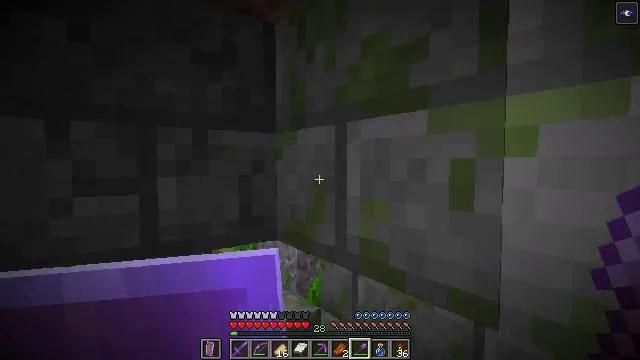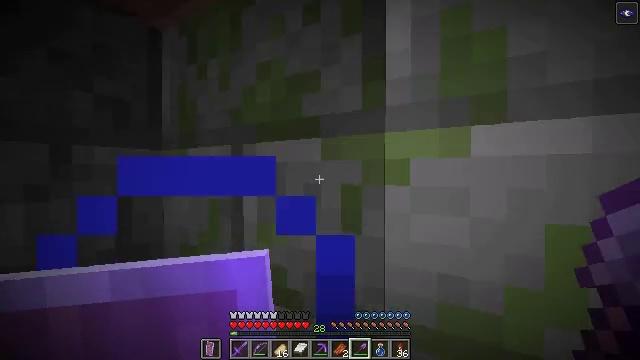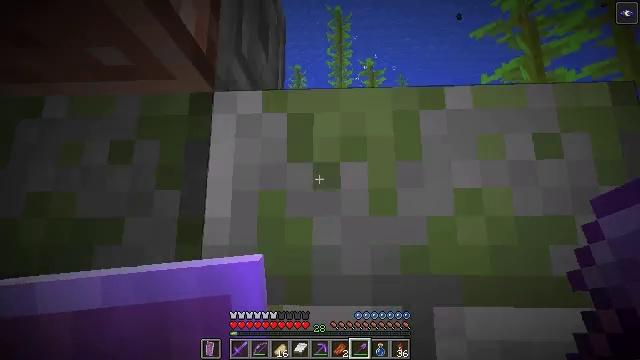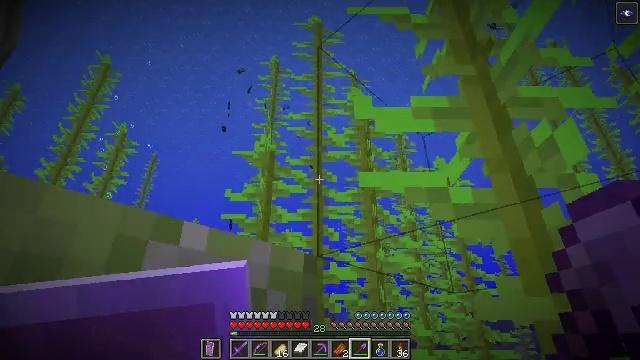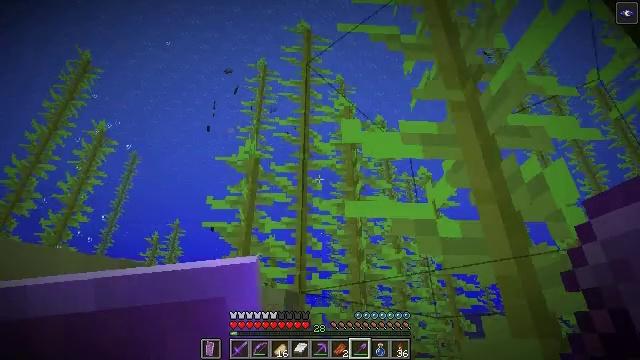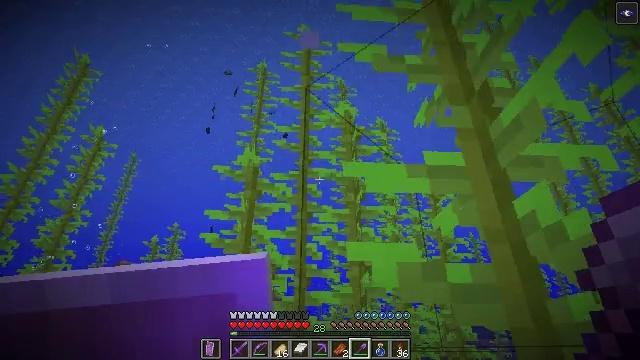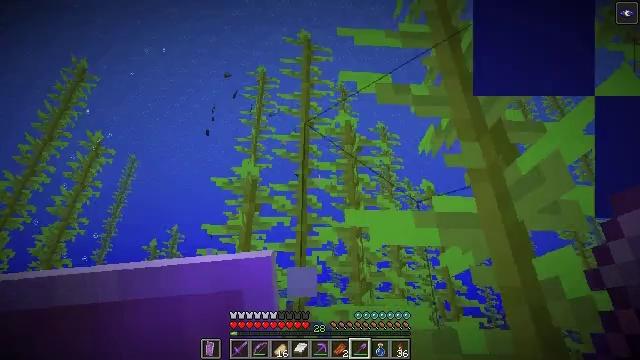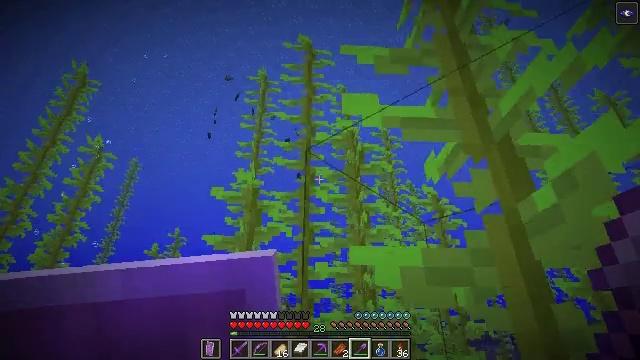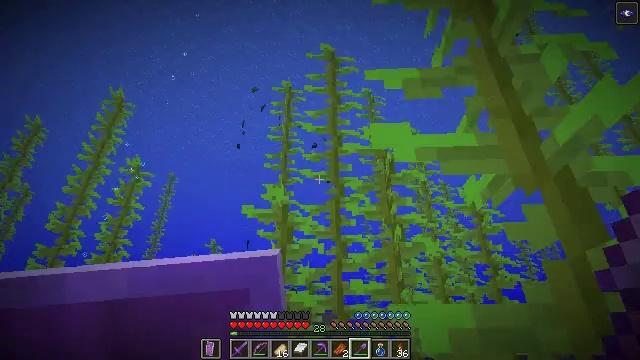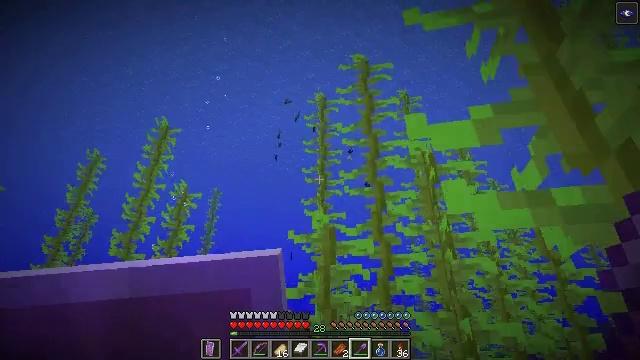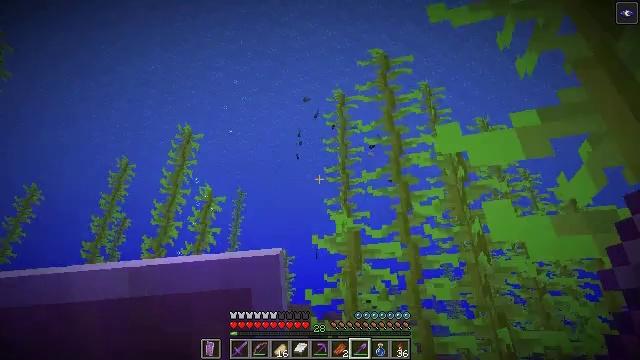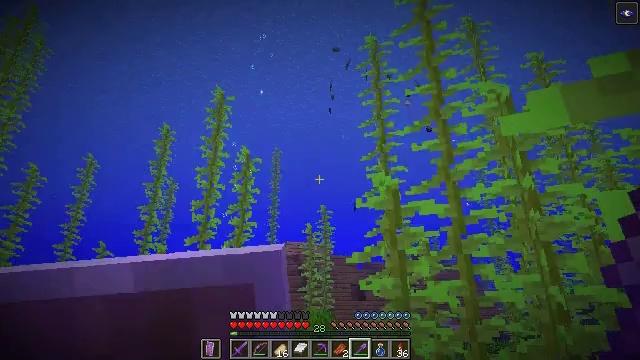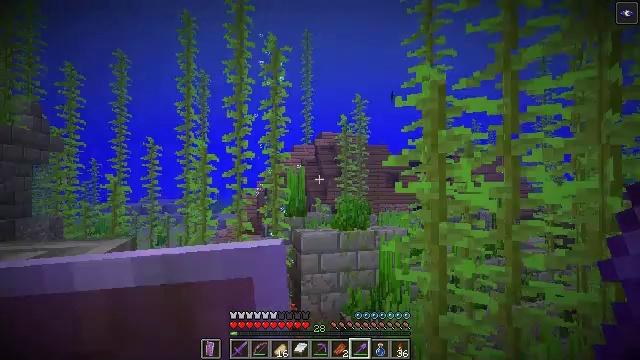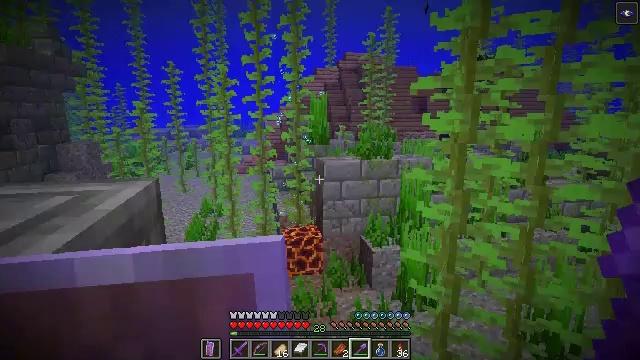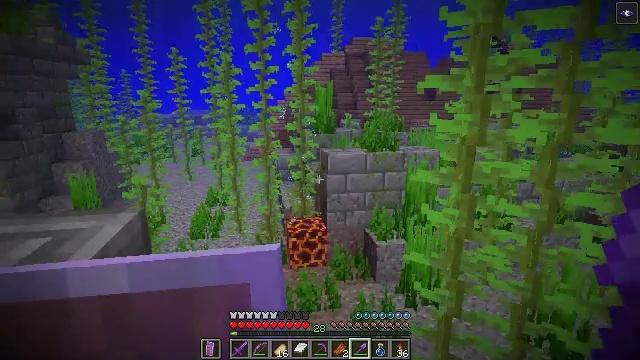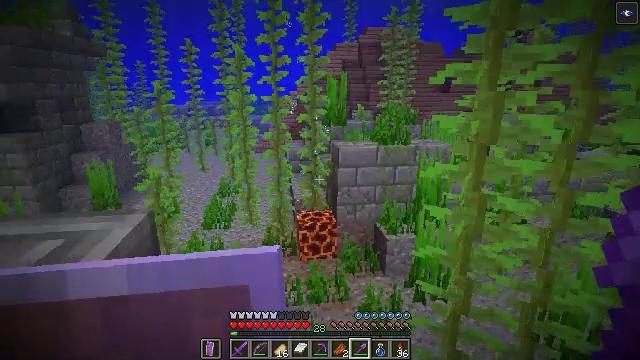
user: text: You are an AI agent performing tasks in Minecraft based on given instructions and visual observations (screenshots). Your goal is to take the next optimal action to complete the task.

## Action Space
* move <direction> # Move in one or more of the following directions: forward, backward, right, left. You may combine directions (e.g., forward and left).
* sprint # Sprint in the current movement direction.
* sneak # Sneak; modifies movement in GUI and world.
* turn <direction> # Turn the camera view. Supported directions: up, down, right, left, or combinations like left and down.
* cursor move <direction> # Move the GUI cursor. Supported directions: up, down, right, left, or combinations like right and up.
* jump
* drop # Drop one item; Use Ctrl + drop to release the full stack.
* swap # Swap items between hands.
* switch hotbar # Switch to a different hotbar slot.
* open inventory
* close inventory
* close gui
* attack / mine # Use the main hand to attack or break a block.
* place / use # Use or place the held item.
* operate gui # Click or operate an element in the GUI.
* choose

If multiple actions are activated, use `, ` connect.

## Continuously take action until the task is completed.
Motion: motion action
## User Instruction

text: Break the gravel block.
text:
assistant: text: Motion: turn right and up, jump
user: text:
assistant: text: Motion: turn right and up, jump
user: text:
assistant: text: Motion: turn right and up, jump
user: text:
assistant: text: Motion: turn right, jump
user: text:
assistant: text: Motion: jump
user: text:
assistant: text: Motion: jump
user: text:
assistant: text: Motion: jump
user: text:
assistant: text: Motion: turn left, jump
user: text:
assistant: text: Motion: turn left, jump
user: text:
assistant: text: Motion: move forward, turn left, jump
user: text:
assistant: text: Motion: move forward, turn left and down, jump
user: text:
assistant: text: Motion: move forward, turn left and down
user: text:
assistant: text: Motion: move forward, turn left and down
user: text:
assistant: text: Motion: move forward, turn left and down
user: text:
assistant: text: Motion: move forward, turn left and down
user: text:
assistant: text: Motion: move forward, turn left and down
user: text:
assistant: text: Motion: move forward, turn left and down
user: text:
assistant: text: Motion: move forward, turn down
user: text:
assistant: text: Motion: move forward, turn down
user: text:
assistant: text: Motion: move forward, turn down
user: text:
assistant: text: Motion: move forward, turn down
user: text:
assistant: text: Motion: move forward, turn down
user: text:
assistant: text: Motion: move forward
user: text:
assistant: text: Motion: move forward
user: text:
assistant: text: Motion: move forward
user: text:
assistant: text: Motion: move forward
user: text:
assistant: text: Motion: move forward
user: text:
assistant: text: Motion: move forward
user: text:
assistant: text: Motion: move forward, turn right and up
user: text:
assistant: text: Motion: move forward, turn right and up